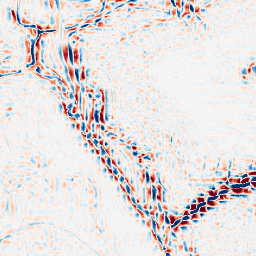
Category: wavelet
Decomposition family: wavelet_reverse_biorthogonal
Decomposition parameters: wavelet: rbio4.4
level: 3
Upsampling method: fft_zeropad
Upsampling parameters: scale: 2
Upsampling scale: 2